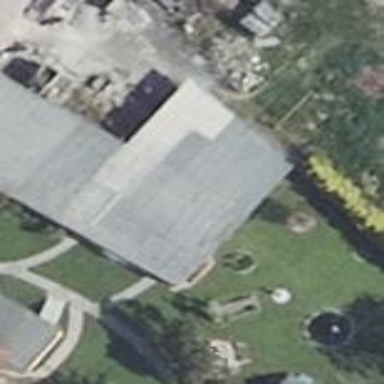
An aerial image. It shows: Shed.